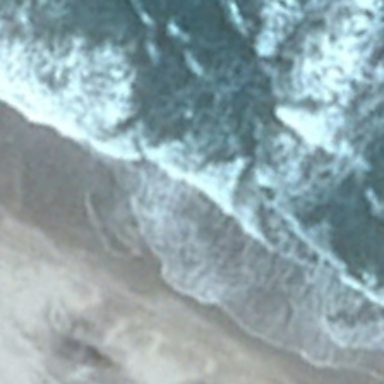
The ocean is vast .